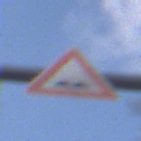
Verkehrszeichen: UnebeneFahrbahn
Umgebung: Outdoor, Nature
Tageszeit: MorningAfternoon
Wetter: PartlyCloudy
Licht: Natural
Jahreszeit: NotSpecified
Kontrast: HighContrast